Aerial crown-view tile of a tropical tree (Barro Colorado Island, Panama), acquired 20241112:
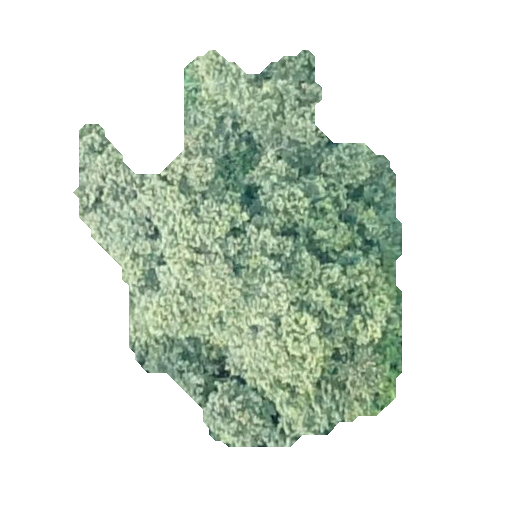
Species: Luehea seemannii
GBIF accepted scientific name: Luehea seemannii
Crown area: 136.228 m²